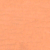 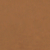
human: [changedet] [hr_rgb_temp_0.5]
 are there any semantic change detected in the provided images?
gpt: There is no change to mention in this area.